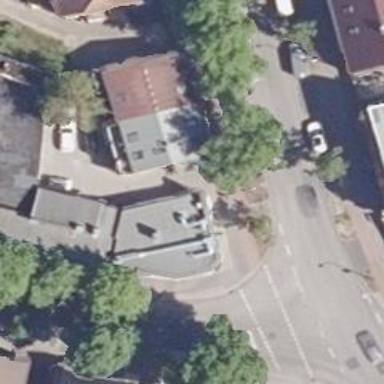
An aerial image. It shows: Fast food establishment.